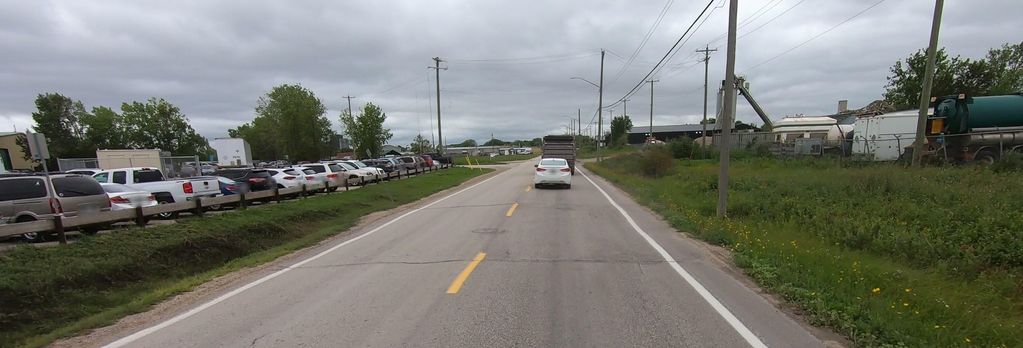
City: winnipeg